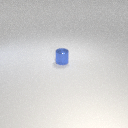
small blue metal cylinder